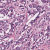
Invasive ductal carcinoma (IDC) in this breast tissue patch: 1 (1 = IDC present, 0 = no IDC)